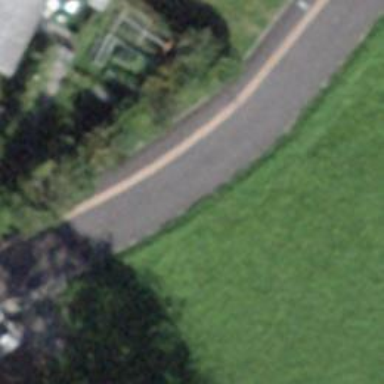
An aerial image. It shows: Asphalt residential road with opposite cycleway.